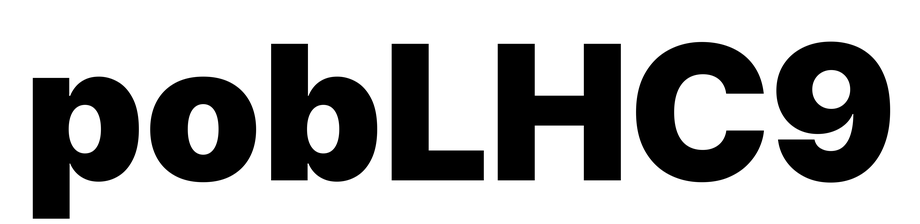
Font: Inter_Black